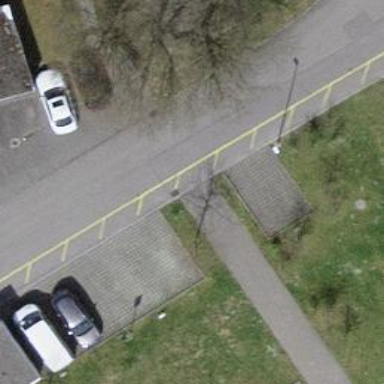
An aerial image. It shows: Residential road with asphalt surface.